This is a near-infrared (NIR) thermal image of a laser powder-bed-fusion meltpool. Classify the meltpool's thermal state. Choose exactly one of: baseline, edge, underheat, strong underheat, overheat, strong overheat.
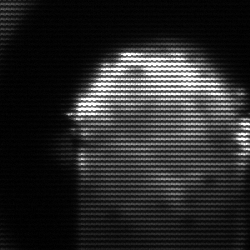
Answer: baseline